Question: What color is the main icon?
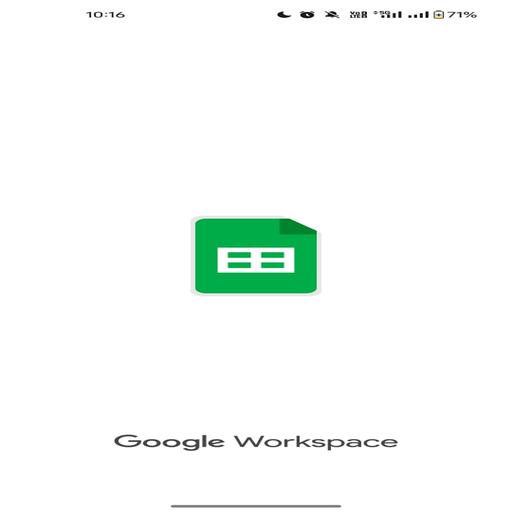
Answer: Green